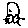
Label: cat